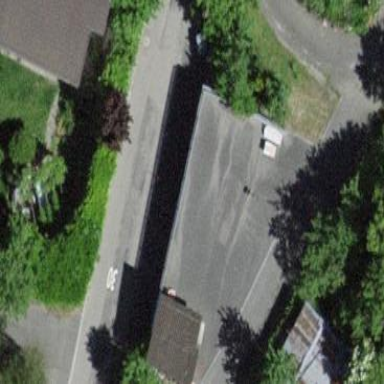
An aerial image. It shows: Shed building.